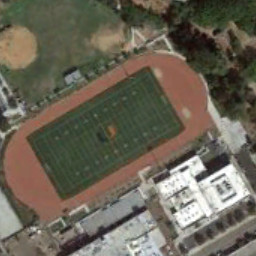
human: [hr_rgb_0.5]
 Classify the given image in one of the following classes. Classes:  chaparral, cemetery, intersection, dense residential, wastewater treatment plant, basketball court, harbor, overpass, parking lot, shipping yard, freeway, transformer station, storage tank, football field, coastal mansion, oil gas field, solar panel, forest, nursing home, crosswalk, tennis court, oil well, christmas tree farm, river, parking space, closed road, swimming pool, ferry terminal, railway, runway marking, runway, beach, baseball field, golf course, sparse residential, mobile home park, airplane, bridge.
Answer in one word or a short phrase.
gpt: football field